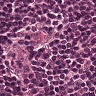
Metastatic tissue present: no